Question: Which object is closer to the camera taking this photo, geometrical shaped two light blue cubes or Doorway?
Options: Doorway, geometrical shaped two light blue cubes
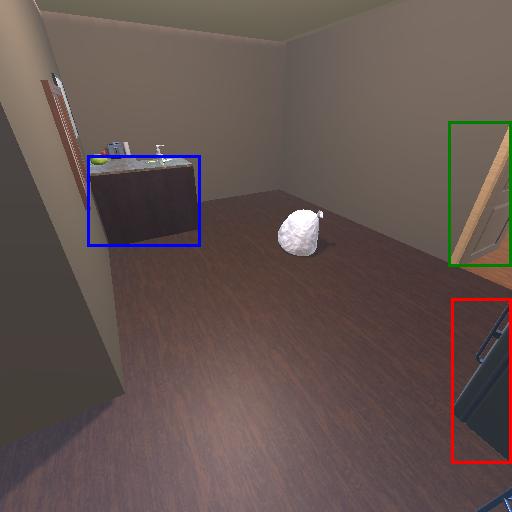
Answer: Doorway